Question: After running the program, Logcat shows some errors (picture).
But after that program runs and works without a problem. I can't understand where the problem is.
After running the program, Screen-shot will show for 5 seconds and after that menu (That the activity name is Scroll_View) will show. Now, LogCat shows error.
However, when I click on each button, it works fine without crass or anything else.
Is it important?
This is the code of thread:
'''
protected boolean _active = true;
protected int _splashTime = 5000;
@Override
public void onCreate(Bundle savedInstanceState) {
super.onCreate(savedInstanceState);
setContentView(R.layout.splash);
// thread for displaying the SplashScreen
Thread splashTread = new Thread() {
@Override
public void run() {
try {
int waited = 0;
while(_active && (waited < _splashTime)) {
sleep(100);
if(_active) {
waited += 100;
}
}
} catch(InterruptedException e) {
// do nothing
} finally {
finish();
startActivity(new Intent("mobilesoft.asia.malaysia_directory.SplashScreen.Scroll_View"));
stop();
}
}
};
splashTread.start();
}
'''

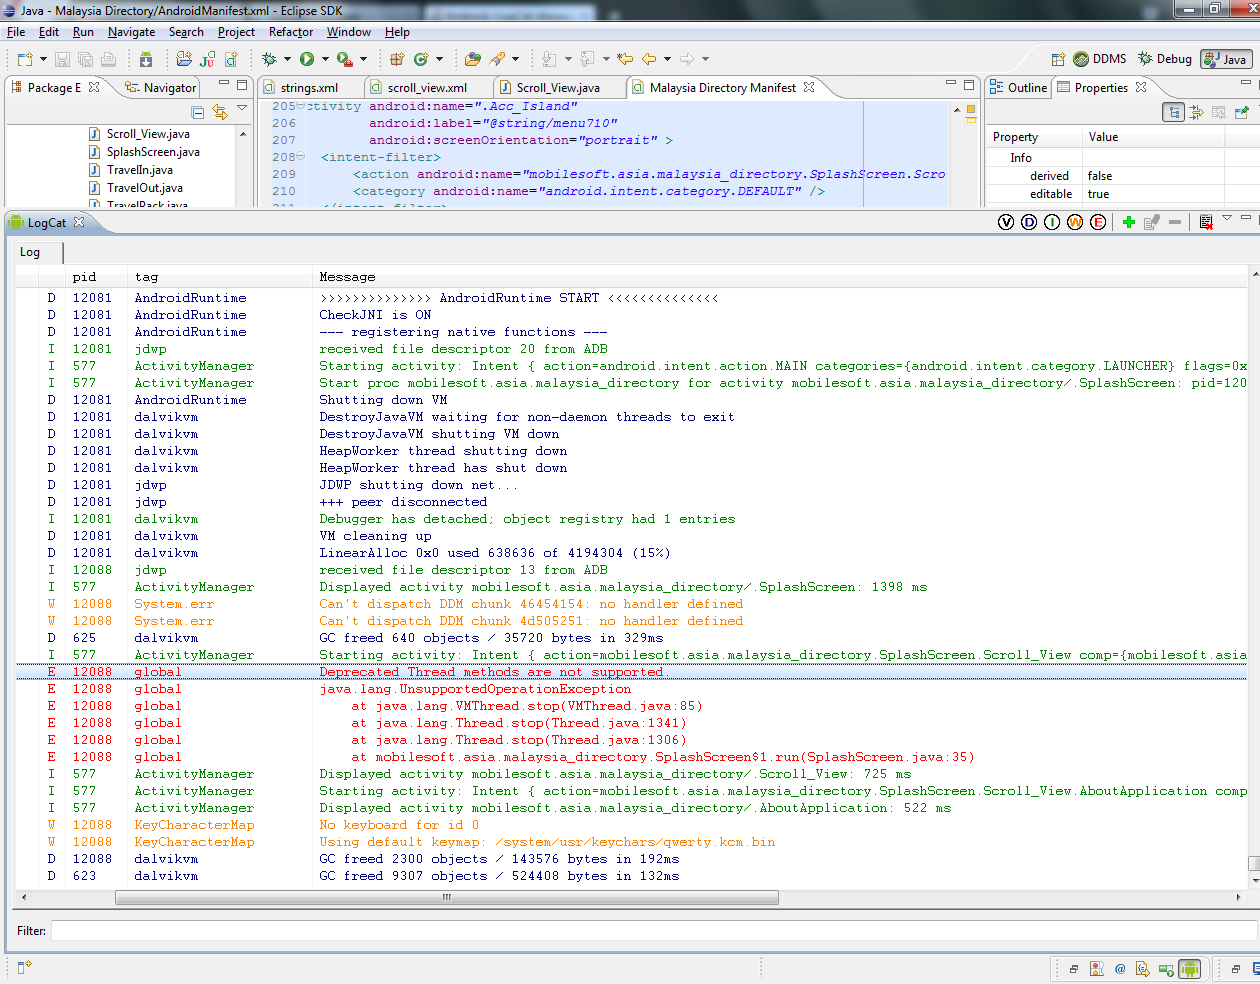
Answer: You receive this exception because Thread's methods <URL> are deprecated and should never be used.
> Because stopping a thread in this manner is unsafe and can leave your application and the VM in an unpredictable state.